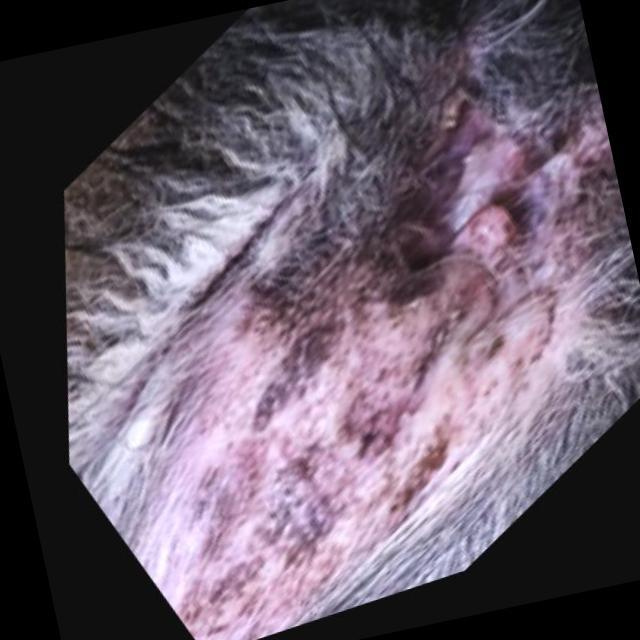
Canine fungal skin infection — characterized by alopecia, scaling, crusting, and circular lesions. Common agents include Malassezia and Candida species.